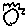
Label: sun